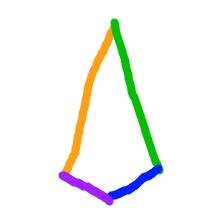
Shape: kite